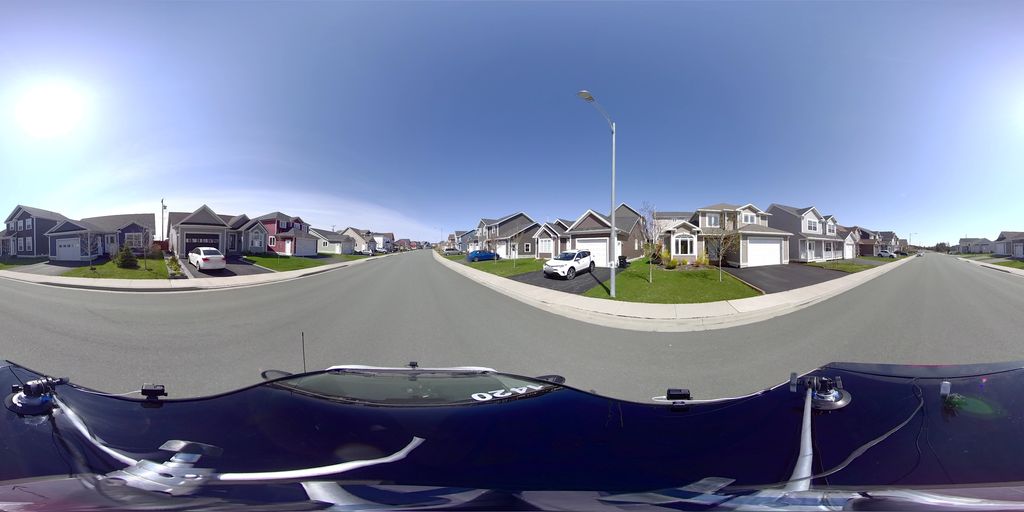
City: st_johns